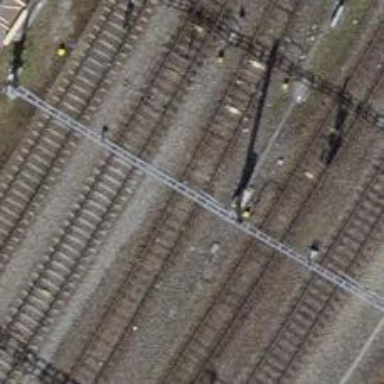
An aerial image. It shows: Railway signal.